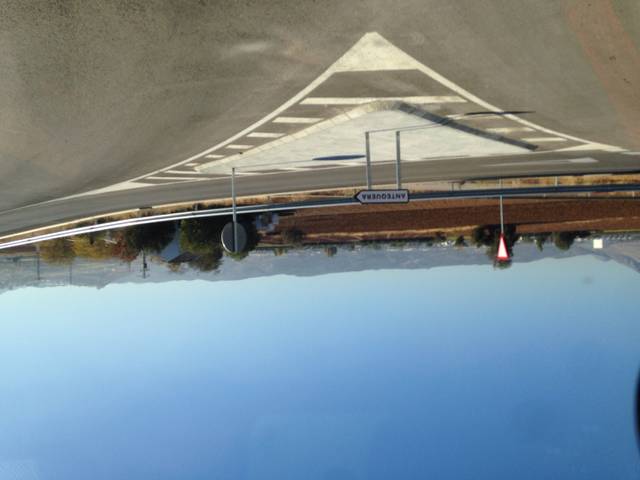
Region: Spain
Coordinates: 37.033, -4.58